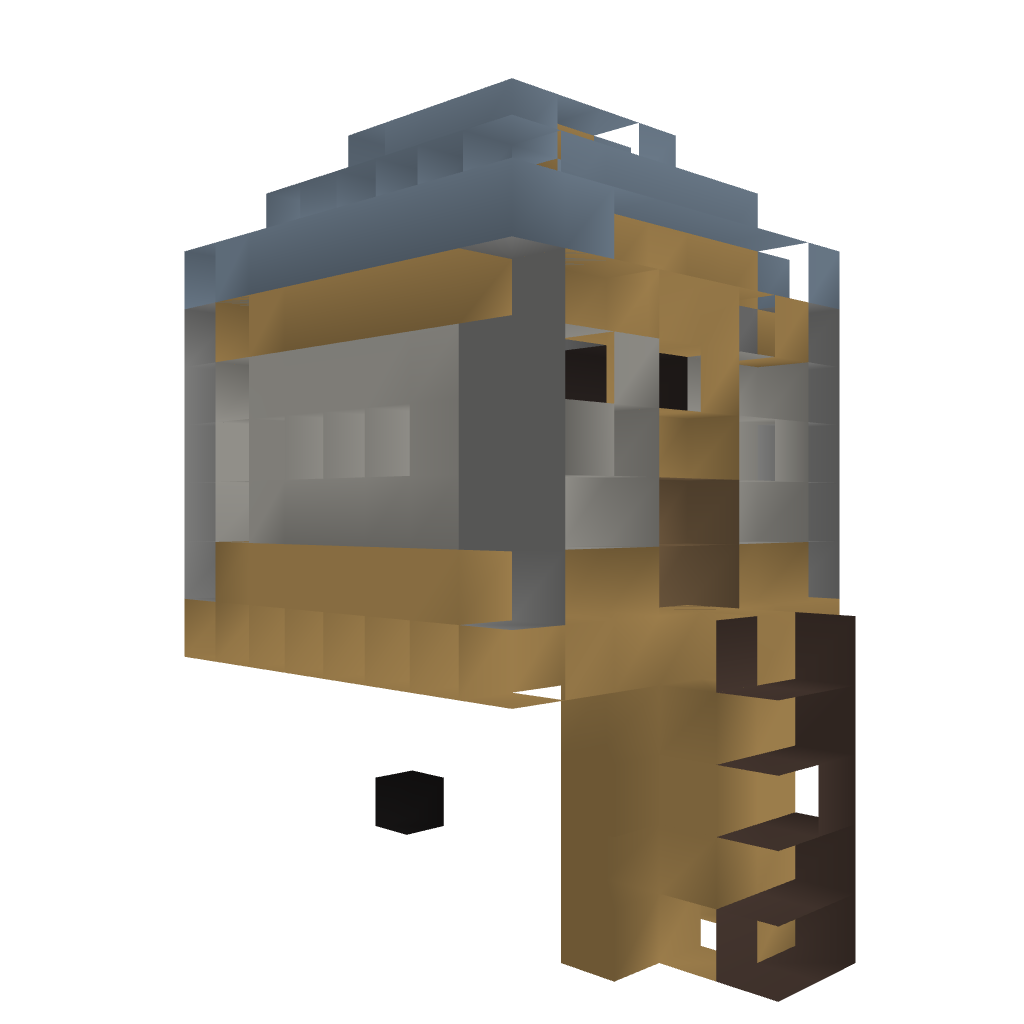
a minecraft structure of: Skull House